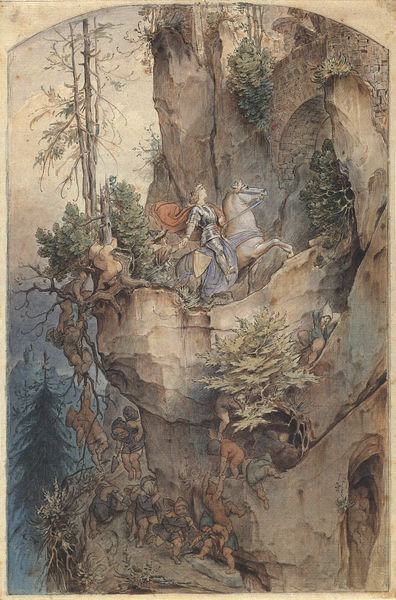
Titel: Der Ritt Kunos von Falkenstein
Künstler: Moritz von Schwind
Standort: München
Institution: Städtische Galerie im Lenbachhaus, Graphische Sammlung
Schlagwörter: baum, berg, blau, dunkel, felsen, gestein, held, himmel, laub, mann, schatten, umhang, weiß, aquarell, baumstämme, bäume, grün, menschen, ocker, äste, braun, frau, grau, hell, holz, licht, männer, schwarz, zeichnung, rot, tuch, beige, symbolismus, richter, wand, mensch, rahmen, stein, steine, ast, baumstamm, erde, horizont, stamm, strauch, zweige, brücke, busch, sträucher, mantel, kind, pflanzen, höhle, krone, tal, wald, kinder, oval, pferd, pferde, reiter, reiten, zaumzeug, zügel, balkon, bogen, abhang, berge, fels, felswand, gebirge, schlucht, steil, rundbogen, romantik, tannen, stämme, lanze, klippe, bögen, eingang, schild, burg, wurzel, alpen, lichtung, abgrund, gefahr, illustration, schwert, tanne, ritter, rüstung, schimmel, halbrund, segmentbogen, wurzeln, amazone, sage, märchen, prinz, tannenbaum, heiliger, johanna, zwerg, felsvorsprung, schwind, verstecken, wurzelwerk, klettern, hölzern, zwerge, überhang, drachentöter, georg, pfalnzen, forst, sieben zwerge, wehend, gnome, schneewittchen, schwindt, liane, kobolde, bogens, märchenprinz, laurin, gnomen, wurzelgeister, rattenfänger, kreidolf, breiter, schnewittchen, morit, märchenszene